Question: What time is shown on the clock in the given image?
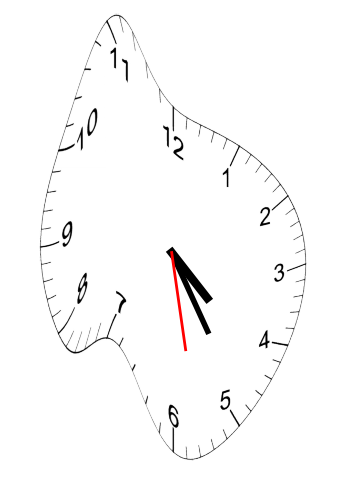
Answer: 04:24:28